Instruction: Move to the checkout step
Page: cart
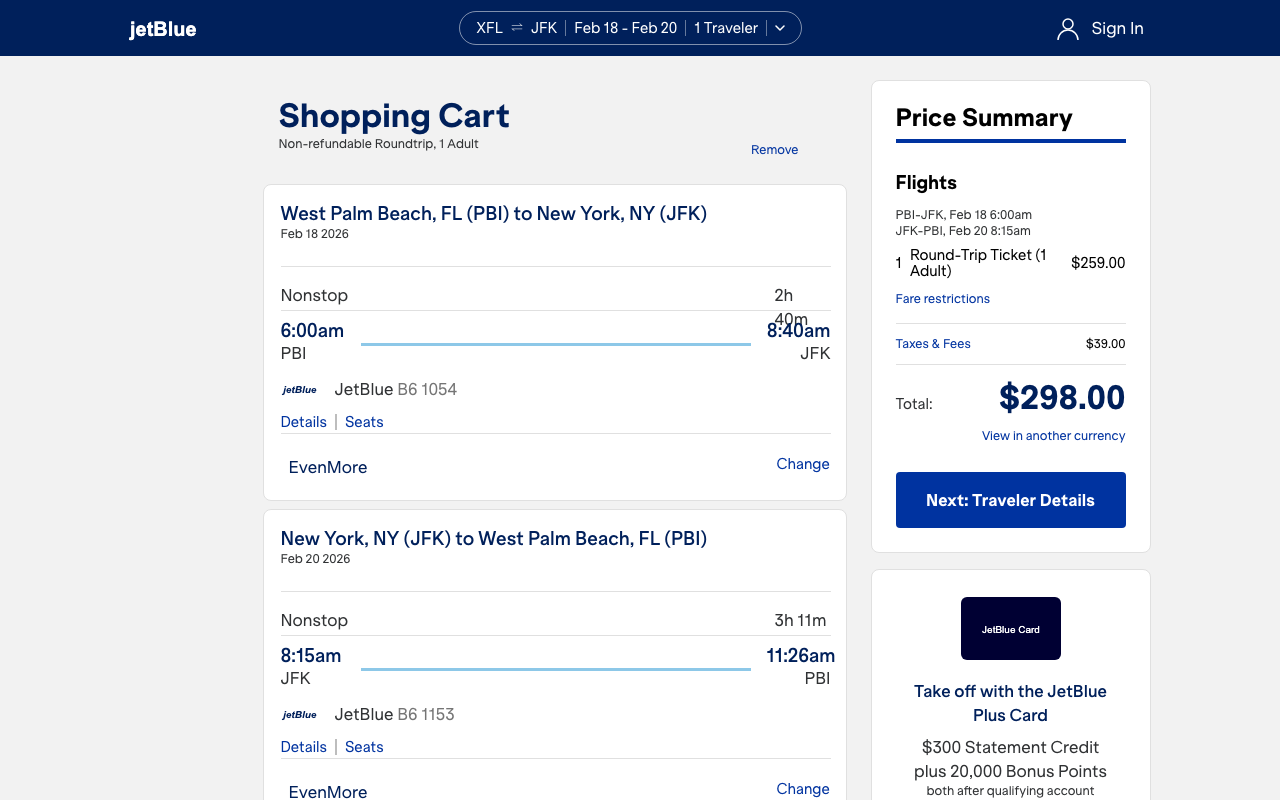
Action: click